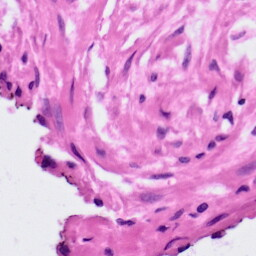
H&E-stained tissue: Ovarian